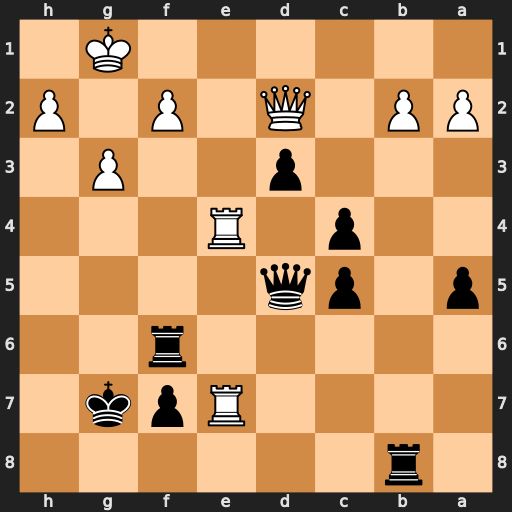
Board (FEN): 1r6/4Rpk1/5r2/p1pq4/2p1R3/3p2P1/PP1Q1P1P/6K1
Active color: b
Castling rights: -
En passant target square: -
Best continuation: Rxb2 Qxb2 d2 Re1 Qd4